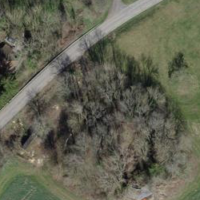
EUNIS habitat code: 52
Species observed at this site:
Gomphocerippus rufus